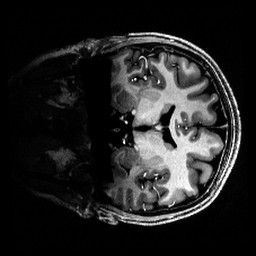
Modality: T1w
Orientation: coronal
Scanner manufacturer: siemens
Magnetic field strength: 6.98 T
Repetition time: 5 s
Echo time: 0.00343 s